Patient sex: M
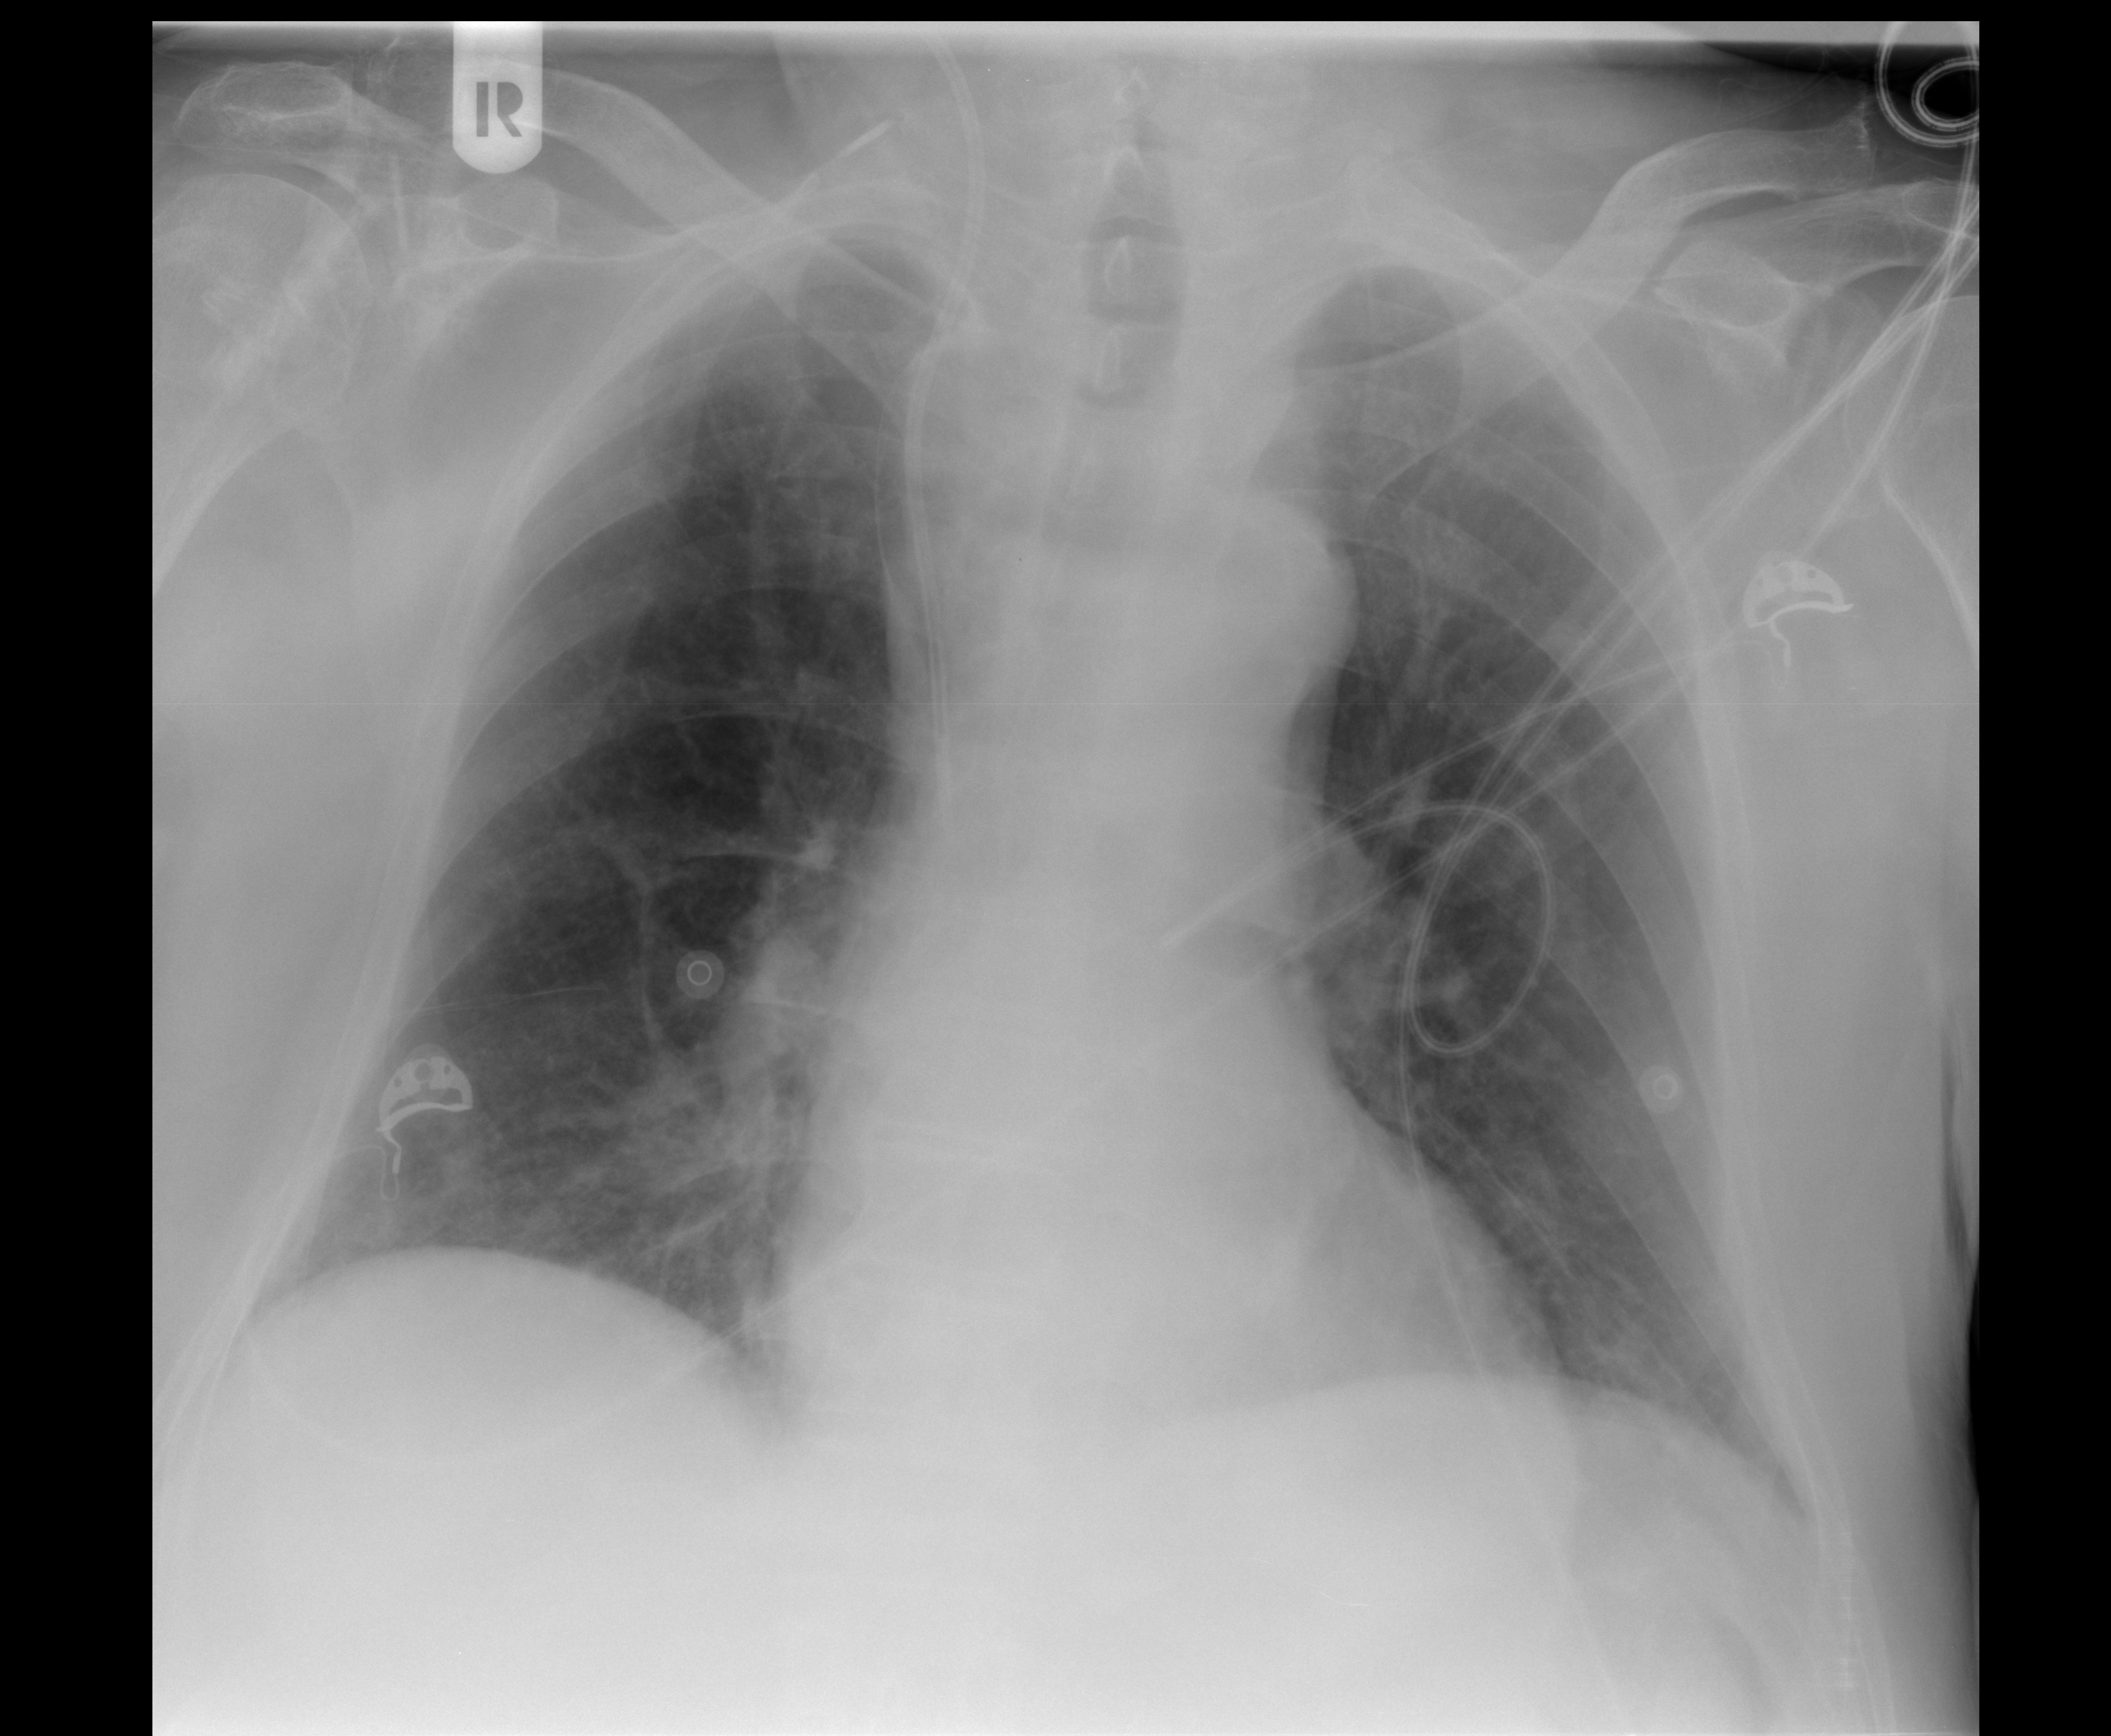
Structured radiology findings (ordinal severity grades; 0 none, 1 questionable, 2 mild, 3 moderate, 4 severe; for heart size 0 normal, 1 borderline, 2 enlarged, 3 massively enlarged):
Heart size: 0
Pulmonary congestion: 0
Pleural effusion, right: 0
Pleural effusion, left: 0
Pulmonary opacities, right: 0
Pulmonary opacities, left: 0
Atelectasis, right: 2
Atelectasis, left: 0